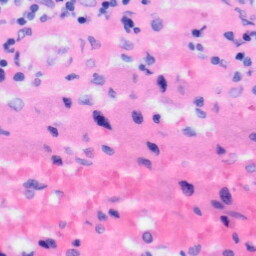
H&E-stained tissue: Liver